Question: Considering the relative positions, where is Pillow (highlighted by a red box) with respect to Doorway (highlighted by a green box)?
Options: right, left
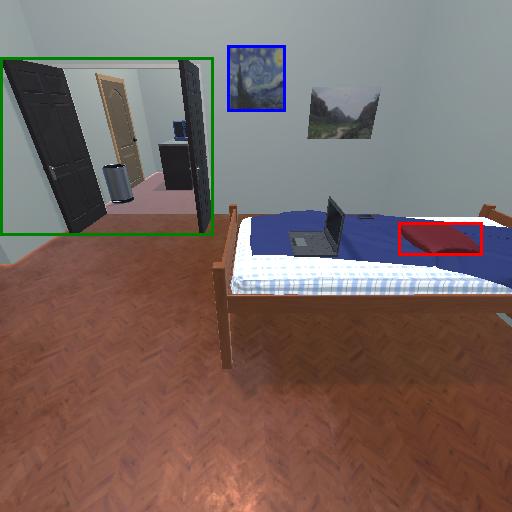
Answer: right